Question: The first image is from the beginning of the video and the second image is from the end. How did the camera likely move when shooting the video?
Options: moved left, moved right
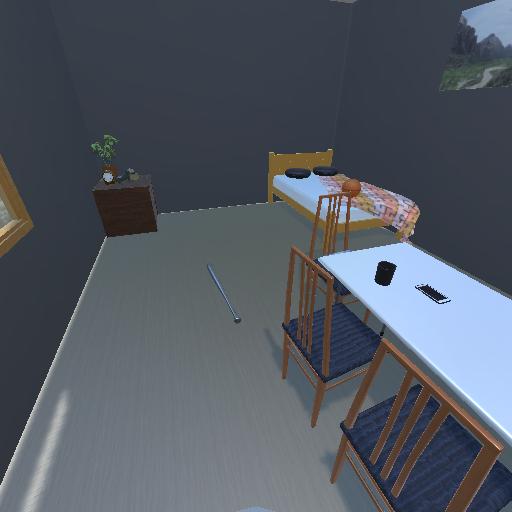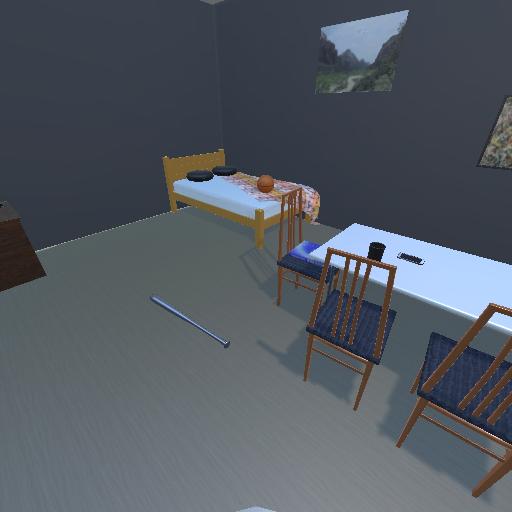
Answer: moved left